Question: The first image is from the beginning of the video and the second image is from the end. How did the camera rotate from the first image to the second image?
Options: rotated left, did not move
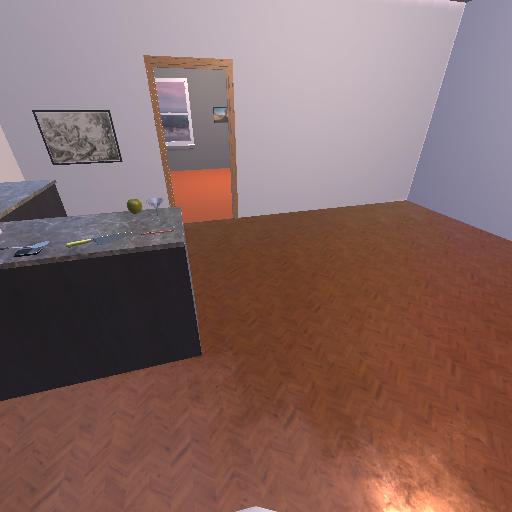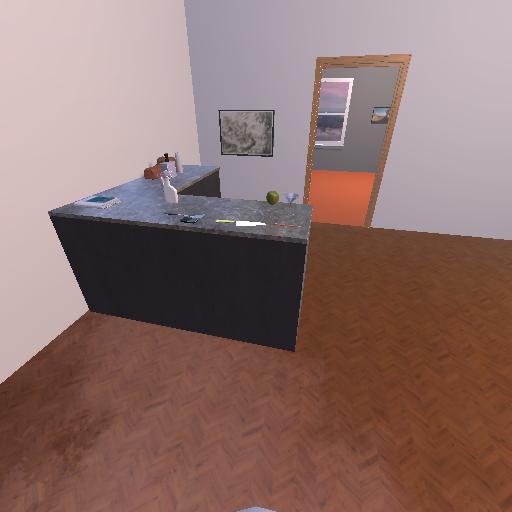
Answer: rotated left